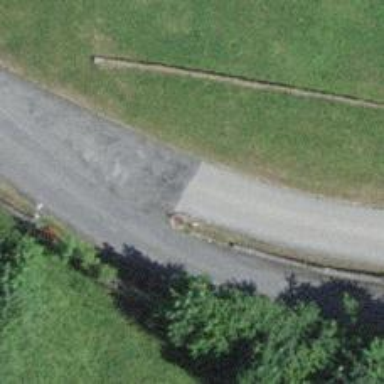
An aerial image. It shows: Residential road.